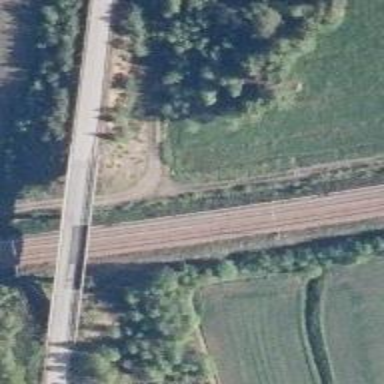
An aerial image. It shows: Railway with continuous electrified contact line.